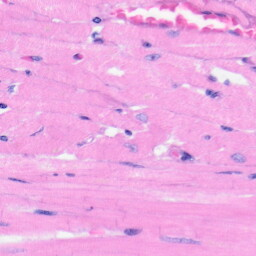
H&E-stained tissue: Heart